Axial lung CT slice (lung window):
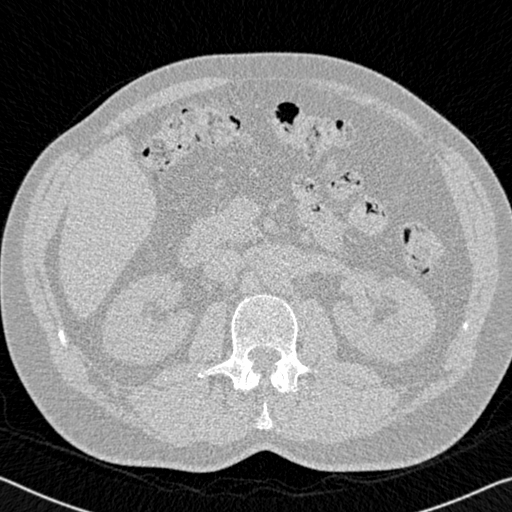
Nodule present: no